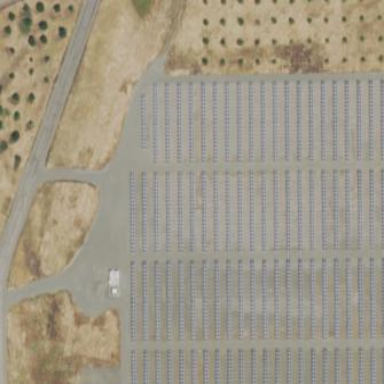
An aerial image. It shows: Solar power plant using photovoltaic technology.